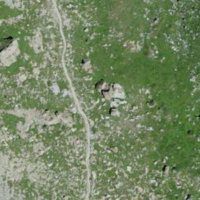
EUNIS habitat code: 26
Species observed at this site:
Phoenicurus ochruros